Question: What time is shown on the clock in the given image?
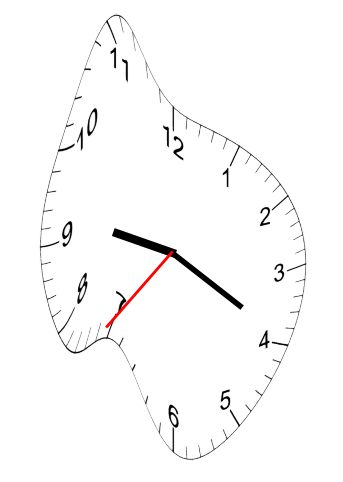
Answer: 09:19:36